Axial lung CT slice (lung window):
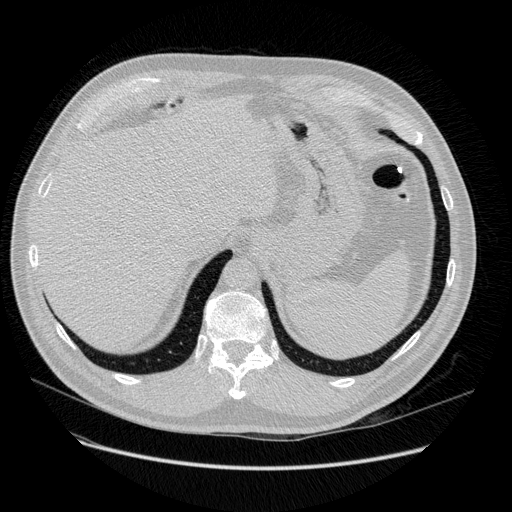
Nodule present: no